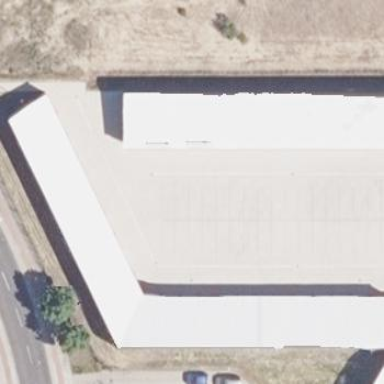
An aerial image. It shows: Warehouse.